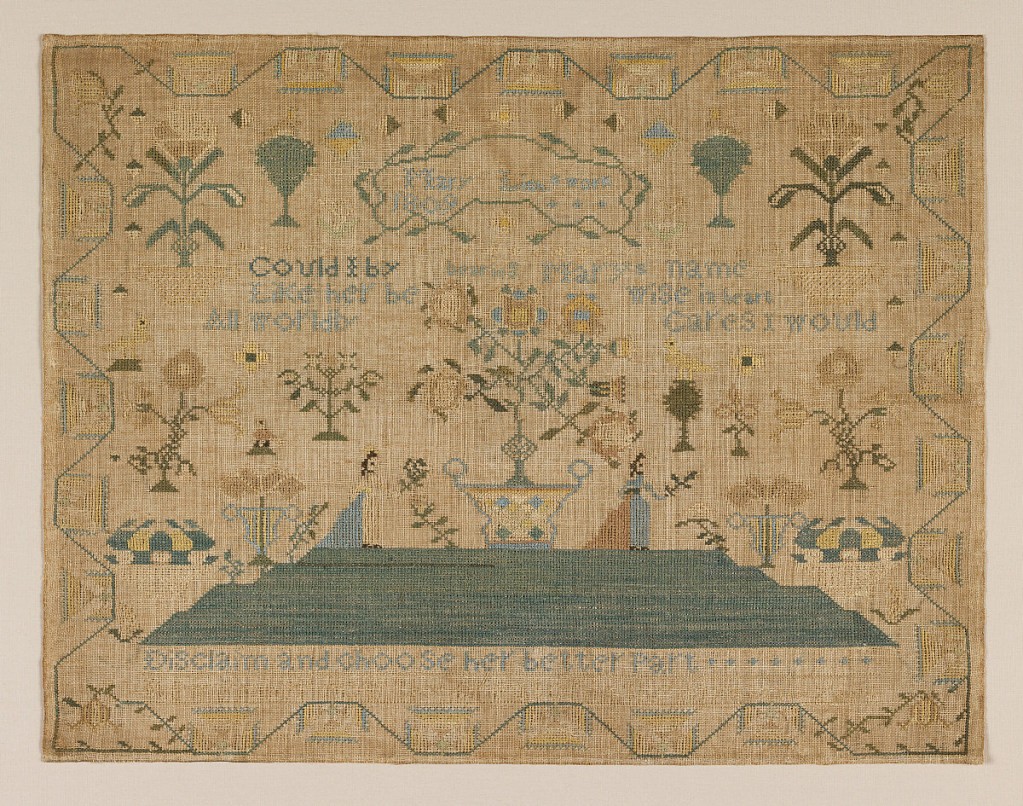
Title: Sampler
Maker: Mary Lish, American
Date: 1809
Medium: silk and cotton embroidery on linen foundation Technique: embroidered in cross stitch on plain weave foundation
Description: Sampler embroidered in blues, greens and yellows on a loosely woven natural linen ground. In the center, a large urn of flowers rests on a grassy mound, with a female figure standing on either side. Spot motifs of birds, baskets of fruit, and flowering trees fill the field. The inscription is framed in a vine at the top, followed by a verse:
Could I by bearing Mary's name like her be wise in heart
All worldly cares would disclaim and choose her better part